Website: ulta-beauty
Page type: payment
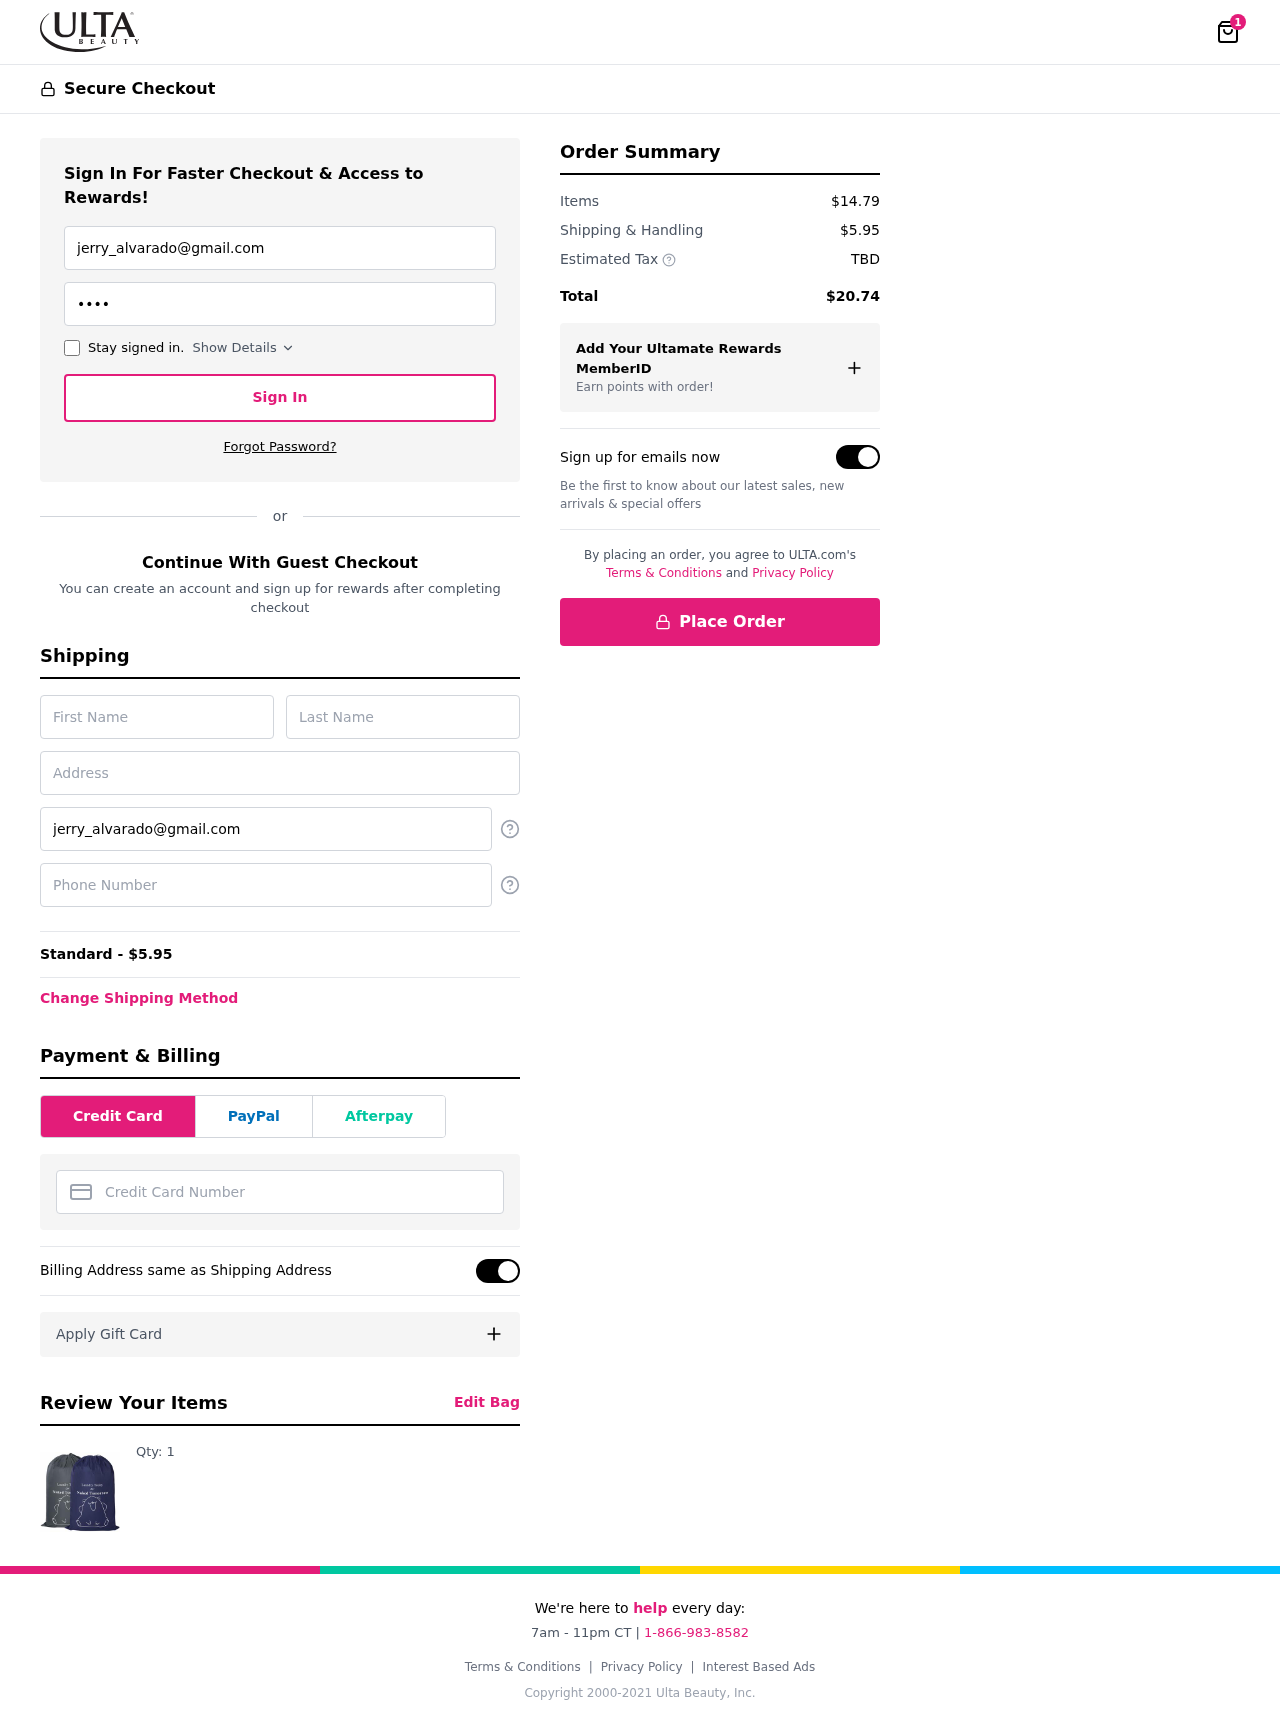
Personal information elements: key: PII_CARD_NUMBER
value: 2476 5948 1016 1177
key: PII_EMAIL
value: jerry_alvarado@gmail.com
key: PII_FIRSTNAME
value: Jerry
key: PII_LASTNAME
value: Alvarado
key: PII_PHONE
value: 8216111611
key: PII_STREET
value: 961 Anna Haven
Product elements: key: PRODUCT1_QUANTITY
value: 1
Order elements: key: ORDER_NUM_ITEMS
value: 1
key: ORDER_SHIPPING_COST
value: $5.95
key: ORDER_SHIPPING_COST
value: Standard - $5.95
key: ORDER_SUBTOTAL
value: $14.79
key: ORDER_TAX
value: TBD
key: ORDER_TOTAL
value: $20.74